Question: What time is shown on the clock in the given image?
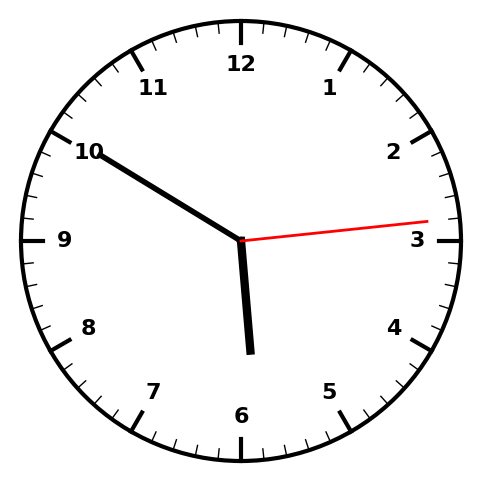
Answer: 05:50:14